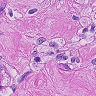
Metastatic tissue present: yes